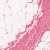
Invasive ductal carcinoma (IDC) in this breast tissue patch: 0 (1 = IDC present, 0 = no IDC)